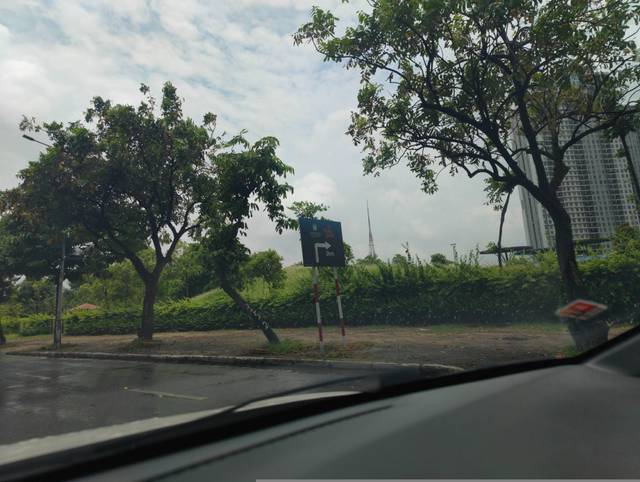
Region: Vietnam
Coordinates: 21.006, 105.773